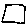
Label: square